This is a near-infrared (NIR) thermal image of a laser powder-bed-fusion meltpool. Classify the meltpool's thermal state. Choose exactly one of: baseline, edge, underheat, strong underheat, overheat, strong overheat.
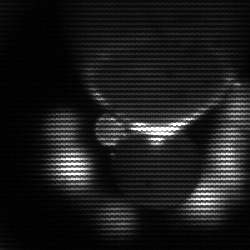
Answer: edge